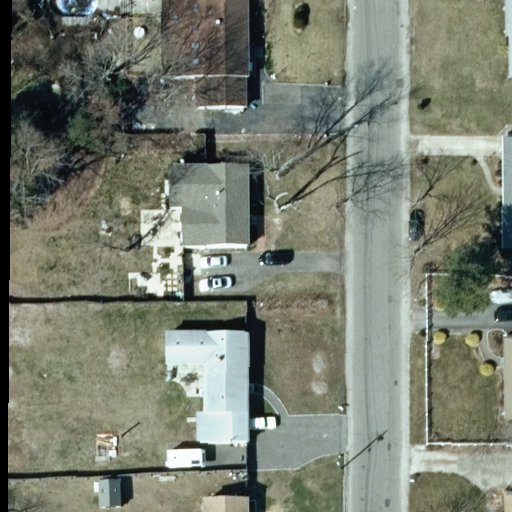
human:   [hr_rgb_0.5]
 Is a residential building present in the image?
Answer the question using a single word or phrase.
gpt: yes

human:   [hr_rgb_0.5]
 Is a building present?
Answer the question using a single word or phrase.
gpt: yes

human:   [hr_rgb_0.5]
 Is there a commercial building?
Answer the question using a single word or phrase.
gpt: no

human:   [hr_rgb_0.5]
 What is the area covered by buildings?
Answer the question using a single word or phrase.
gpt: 1327m2

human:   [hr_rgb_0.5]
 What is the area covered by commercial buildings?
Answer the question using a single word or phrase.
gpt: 0m2

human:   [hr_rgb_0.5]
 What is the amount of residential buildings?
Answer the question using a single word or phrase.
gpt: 8

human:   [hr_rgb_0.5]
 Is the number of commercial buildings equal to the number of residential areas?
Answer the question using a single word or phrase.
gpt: no

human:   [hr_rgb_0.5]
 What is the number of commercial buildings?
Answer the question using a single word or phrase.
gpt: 0

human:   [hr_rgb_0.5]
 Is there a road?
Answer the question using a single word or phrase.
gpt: yes

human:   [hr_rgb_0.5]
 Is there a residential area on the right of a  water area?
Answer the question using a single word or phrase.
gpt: no

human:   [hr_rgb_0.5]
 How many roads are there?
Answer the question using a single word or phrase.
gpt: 1

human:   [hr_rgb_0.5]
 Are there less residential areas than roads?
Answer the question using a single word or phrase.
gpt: no

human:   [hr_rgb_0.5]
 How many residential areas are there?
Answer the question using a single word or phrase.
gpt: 1

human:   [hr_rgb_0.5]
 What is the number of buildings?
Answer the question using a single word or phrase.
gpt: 8

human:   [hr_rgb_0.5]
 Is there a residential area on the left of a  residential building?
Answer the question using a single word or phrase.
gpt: no

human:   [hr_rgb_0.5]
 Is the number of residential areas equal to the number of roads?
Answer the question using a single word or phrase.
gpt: yes

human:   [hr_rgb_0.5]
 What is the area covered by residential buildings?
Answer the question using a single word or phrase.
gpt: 1327m2

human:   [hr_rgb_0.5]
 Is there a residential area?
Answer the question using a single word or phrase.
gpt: yes

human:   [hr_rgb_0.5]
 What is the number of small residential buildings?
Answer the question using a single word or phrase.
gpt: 3

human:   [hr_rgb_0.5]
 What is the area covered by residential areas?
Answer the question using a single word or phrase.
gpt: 4525m2

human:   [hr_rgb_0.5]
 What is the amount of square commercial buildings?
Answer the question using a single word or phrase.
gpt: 0

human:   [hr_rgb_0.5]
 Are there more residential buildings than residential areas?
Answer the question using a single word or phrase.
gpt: yes

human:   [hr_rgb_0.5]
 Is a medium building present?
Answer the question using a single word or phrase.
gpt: yes

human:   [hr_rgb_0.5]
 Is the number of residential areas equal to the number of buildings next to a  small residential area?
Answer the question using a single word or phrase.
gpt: no

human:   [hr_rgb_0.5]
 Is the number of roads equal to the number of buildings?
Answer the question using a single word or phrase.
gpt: no

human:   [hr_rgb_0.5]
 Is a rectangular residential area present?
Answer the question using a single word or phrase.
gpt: yes

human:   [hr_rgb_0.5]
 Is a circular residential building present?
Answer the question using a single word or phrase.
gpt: no

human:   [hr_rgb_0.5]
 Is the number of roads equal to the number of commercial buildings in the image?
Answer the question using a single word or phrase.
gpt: no

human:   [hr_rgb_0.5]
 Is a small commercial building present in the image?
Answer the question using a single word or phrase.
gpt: no

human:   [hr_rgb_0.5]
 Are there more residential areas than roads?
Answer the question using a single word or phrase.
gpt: no

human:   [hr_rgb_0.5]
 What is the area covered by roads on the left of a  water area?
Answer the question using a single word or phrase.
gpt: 0m2

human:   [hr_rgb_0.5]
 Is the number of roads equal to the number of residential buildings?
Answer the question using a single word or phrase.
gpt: no

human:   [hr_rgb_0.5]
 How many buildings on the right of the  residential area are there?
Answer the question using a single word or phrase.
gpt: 0

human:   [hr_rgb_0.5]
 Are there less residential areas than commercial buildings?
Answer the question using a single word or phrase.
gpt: no

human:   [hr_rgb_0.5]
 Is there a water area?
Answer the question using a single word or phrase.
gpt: no

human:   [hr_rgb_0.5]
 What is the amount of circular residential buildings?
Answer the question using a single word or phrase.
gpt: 0

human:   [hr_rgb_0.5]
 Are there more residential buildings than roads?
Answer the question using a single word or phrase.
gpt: yes

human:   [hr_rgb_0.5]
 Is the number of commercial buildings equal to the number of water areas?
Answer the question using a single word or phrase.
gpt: yes

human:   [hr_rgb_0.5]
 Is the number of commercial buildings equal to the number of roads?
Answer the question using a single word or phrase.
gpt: no

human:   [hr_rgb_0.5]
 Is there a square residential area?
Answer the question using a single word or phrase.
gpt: no

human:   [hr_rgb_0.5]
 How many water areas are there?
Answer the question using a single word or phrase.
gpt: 0

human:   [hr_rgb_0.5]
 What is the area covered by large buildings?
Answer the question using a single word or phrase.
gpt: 0m2

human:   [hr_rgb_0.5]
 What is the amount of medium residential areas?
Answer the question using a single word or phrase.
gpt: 0

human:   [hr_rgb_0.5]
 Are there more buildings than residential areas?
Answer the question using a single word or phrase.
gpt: yes

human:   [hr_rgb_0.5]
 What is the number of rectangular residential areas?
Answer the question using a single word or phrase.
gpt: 1

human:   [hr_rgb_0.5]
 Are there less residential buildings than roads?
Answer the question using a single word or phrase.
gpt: no

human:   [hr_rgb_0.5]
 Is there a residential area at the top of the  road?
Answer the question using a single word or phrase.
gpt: no

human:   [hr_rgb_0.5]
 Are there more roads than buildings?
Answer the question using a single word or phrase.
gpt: no

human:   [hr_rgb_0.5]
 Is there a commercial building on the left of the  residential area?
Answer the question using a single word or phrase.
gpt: no

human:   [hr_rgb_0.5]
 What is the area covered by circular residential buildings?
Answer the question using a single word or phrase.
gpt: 0m2

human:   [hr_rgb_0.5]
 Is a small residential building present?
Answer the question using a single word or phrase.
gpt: yes

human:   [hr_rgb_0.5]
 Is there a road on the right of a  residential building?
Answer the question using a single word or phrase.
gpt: yes

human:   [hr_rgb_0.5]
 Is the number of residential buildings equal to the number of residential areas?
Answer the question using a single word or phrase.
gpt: no

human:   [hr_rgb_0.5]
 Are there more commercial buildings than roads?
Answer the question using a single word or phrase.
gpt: no

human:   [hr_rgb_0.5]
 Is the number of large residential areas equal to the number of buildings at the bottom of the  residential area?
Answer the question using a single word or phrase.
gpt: no

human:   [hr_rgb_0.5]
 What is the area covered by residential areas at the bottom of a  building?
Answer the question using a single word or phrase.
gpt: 4525m2

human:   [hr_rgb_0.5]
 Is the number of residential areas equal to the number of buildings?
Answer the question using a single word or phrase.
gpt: no

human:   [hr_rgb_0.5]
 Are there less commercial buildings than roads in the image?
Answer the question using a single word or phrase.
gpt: yes

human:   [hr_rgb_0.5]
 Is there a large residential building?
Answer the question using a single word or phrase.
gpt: no

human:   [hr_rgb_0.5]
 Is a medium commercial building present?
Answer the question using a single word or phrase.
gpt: no

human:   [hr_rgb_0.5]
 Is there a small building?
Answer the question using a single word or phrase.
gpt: yes

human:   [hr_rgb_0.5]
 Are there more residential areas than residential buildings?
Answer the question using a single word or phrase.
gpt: no

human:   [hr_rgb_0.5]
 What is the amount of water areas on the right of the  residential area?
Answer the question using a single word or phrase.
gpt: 0

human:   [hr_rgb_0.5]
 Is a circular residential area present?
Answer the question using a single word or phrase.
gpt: no